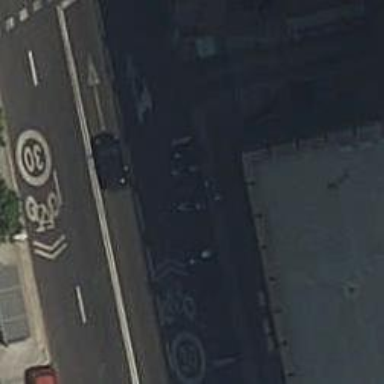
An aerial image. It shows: Motorcycle parking area.